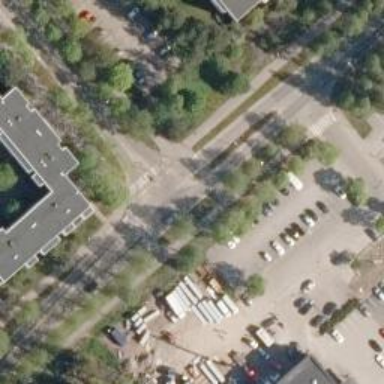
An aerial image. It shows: Uncontrolled zebra crossing with pedestrian island.